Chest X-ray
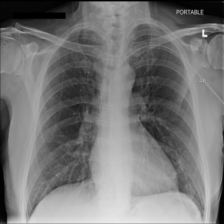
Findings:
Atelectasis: negative
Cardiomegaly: negative
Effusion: negative
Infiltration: negative
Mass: negative
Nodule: negative
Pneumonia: negative
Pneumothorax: negative
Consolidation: negative
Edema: negative
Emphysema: negative
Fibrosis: negative
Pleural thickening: negative
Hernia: negative